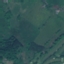
Label: Pasture